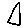
Label: triangle